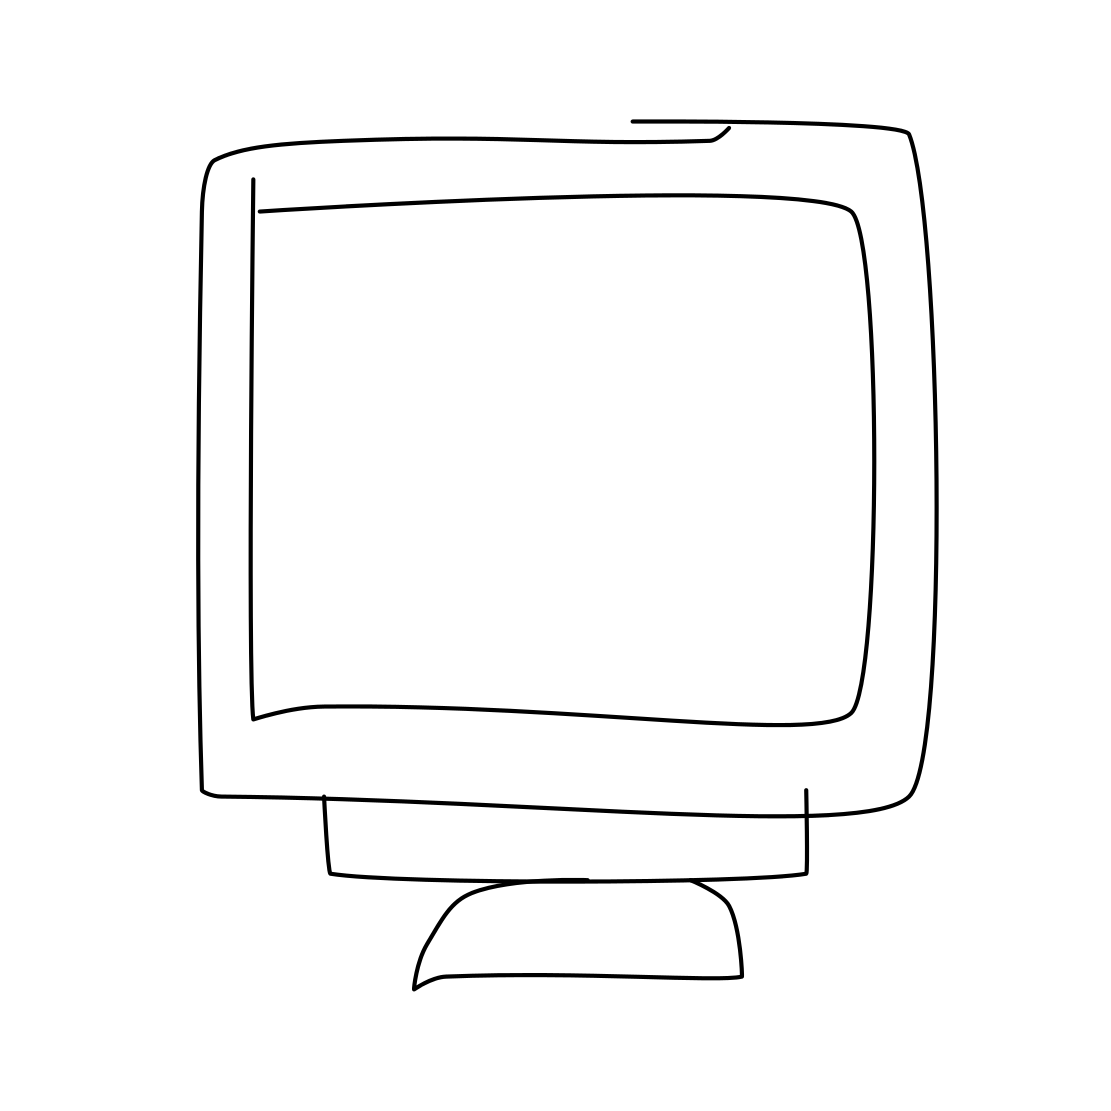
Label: computer monitor